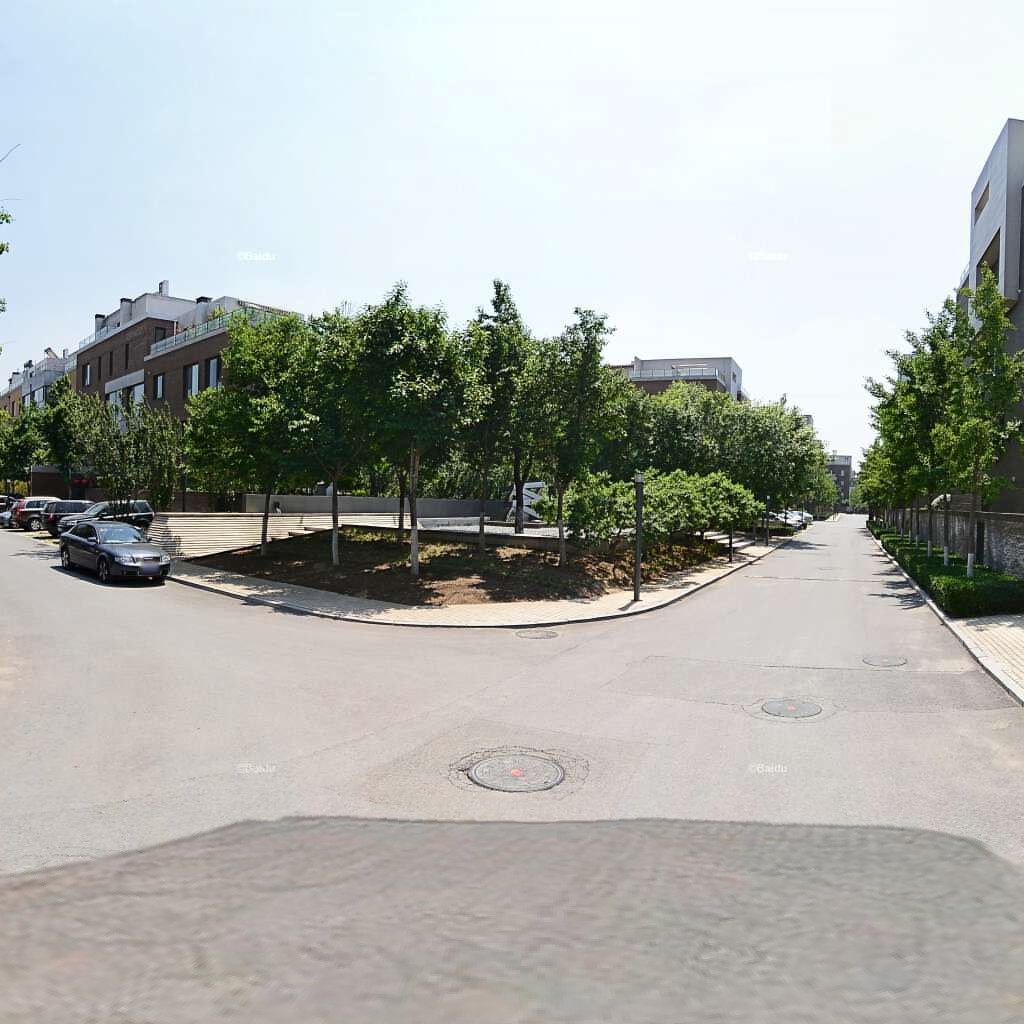
Region: Haidian
Road damage annotations: manhole cover, manhole cover, manhole cover, manhole cover, longitudinal crack